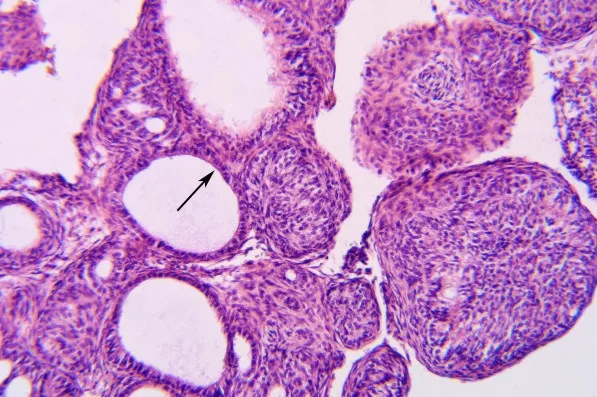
Gland-like spaces are surrounded by cuboidal to columnar cells ( ). (HE x 160).
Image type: pathology (h&e)